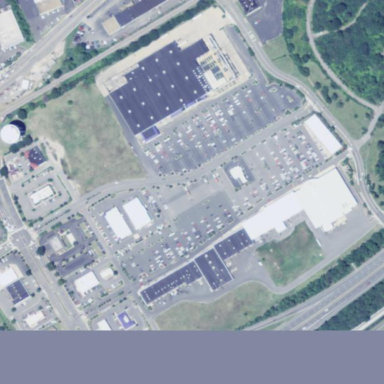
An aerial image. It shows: Retail area.